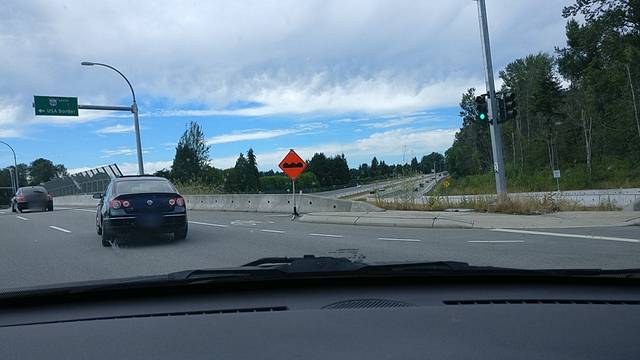
Region: Canada
Coordinates: 49.031, -122.769